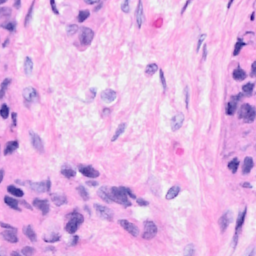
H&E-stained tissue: Breast